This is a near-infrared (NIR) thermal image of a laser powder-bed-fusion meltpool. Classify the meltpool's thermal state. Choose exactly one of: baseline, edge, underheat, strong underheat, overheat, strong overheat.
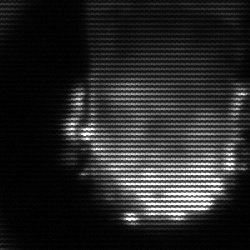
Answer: baseline